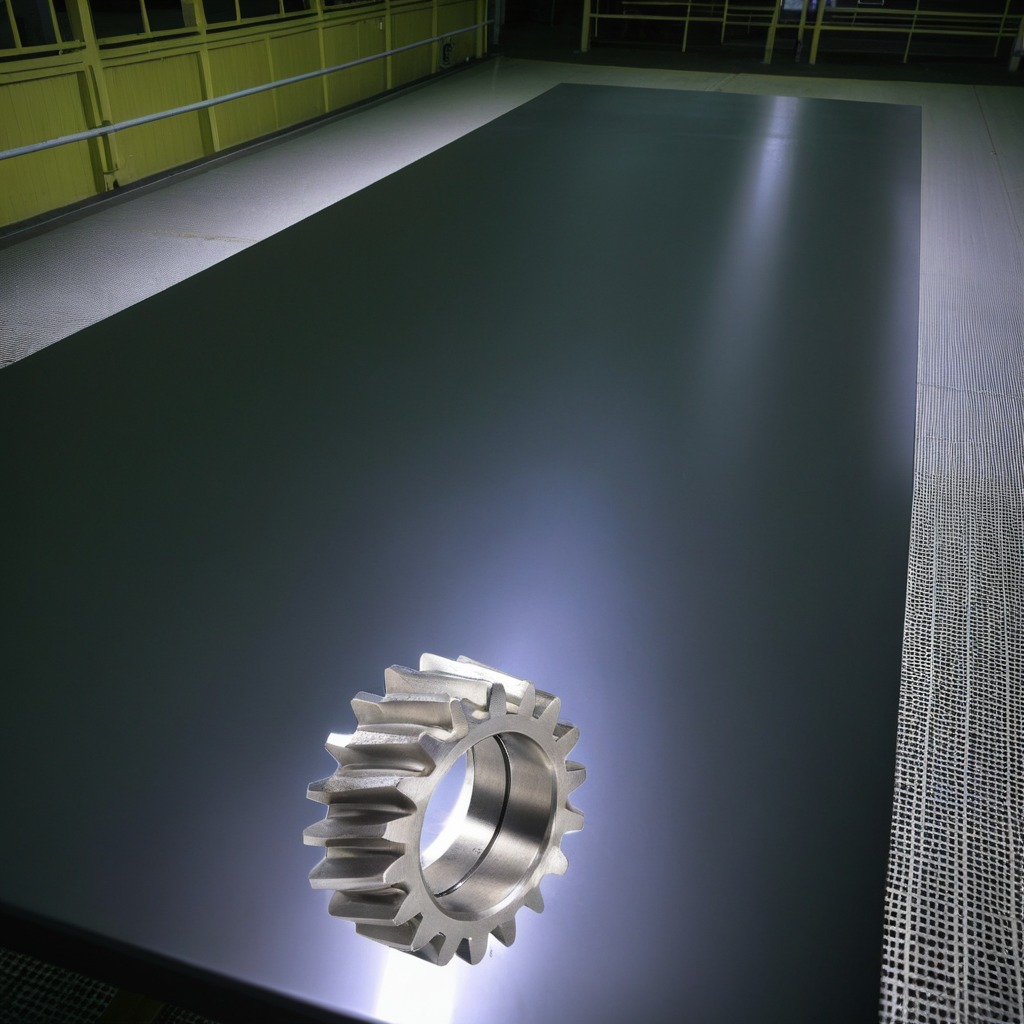
A steel gear with teeth is lying on the table.